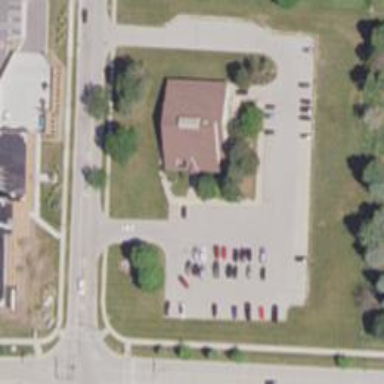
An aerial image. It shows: Government office related to transportation.